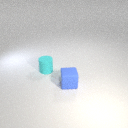
small cyan rubber cylinder to the left of small blue rubber cube